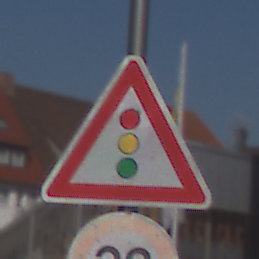
Verkehrszeichen: Lichtzeichenanlage
Zusatzzeichen unten: Geschwindigkeit30
Umgebung: Outdoor, Urban
Tageszeit: MorningAfternoon
Wetter: Clear
Licht: Natural
Jahreszeit: NotSpecified
Kontrast: HighContrast